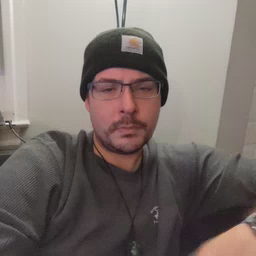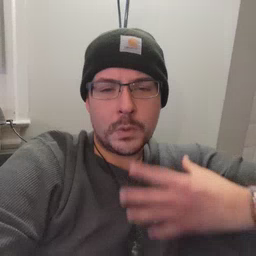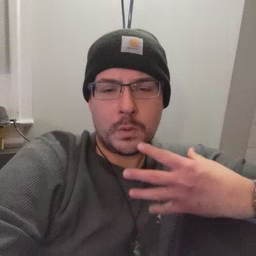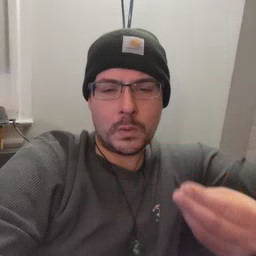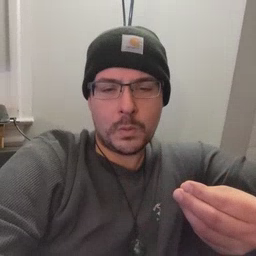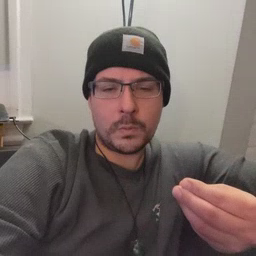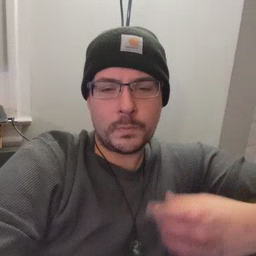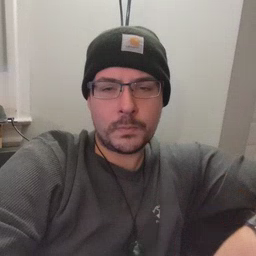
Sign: go